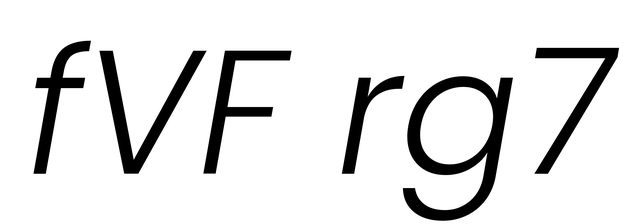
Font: Poppins-LightItalic